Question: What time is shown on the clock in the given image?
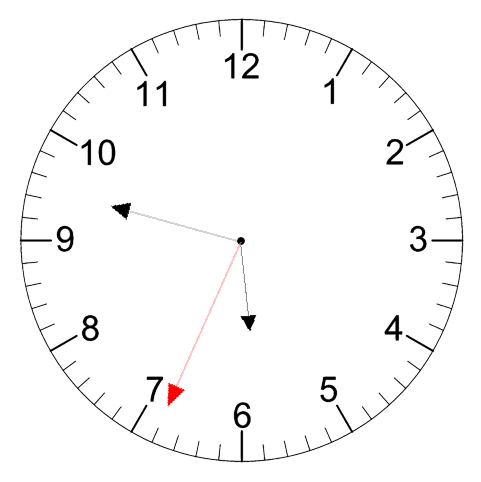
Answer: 05:47:34